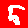
Digit: 5